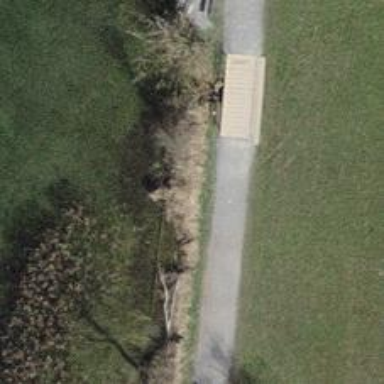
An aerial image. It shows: Bench for seating.